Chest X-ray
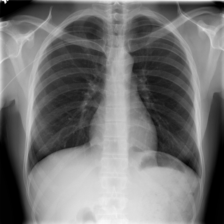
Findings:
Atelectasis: negative
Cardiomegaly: negative
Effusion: negative
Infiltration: negative
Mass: negative
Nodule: negative
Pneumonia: negative
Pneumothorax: negative
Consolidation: negative
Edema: negative
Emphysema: negative
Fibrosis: negative
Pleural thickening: negative
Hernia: negative